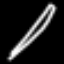
Label: pencil